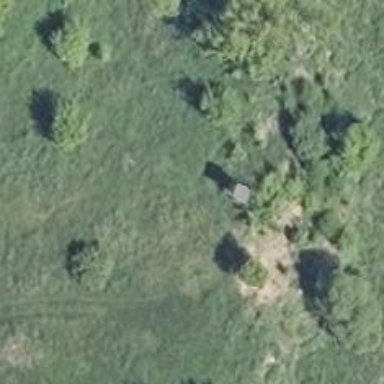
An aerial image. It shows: Hunting stand.